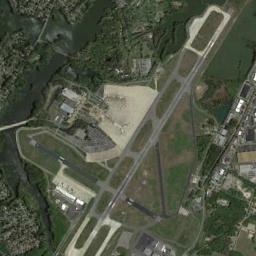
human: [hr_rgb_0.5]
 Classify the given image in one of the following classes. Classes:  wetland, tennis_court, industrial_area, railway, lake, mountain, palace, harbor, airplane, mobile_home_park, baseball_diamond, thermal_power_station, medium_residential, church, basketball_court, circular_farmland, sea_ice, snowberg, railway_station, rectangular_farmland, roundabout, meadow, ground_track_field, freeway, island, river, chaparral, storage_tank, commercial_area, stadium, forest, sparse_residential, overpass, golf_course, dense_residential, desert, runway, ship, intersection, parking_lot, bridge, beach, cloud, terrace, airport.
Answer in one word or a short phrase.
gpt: airport